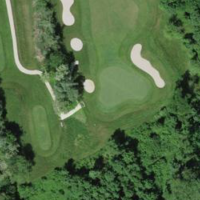
EUNIS habitat code: 53
Species observed at this site:
Hypericum hirsutum